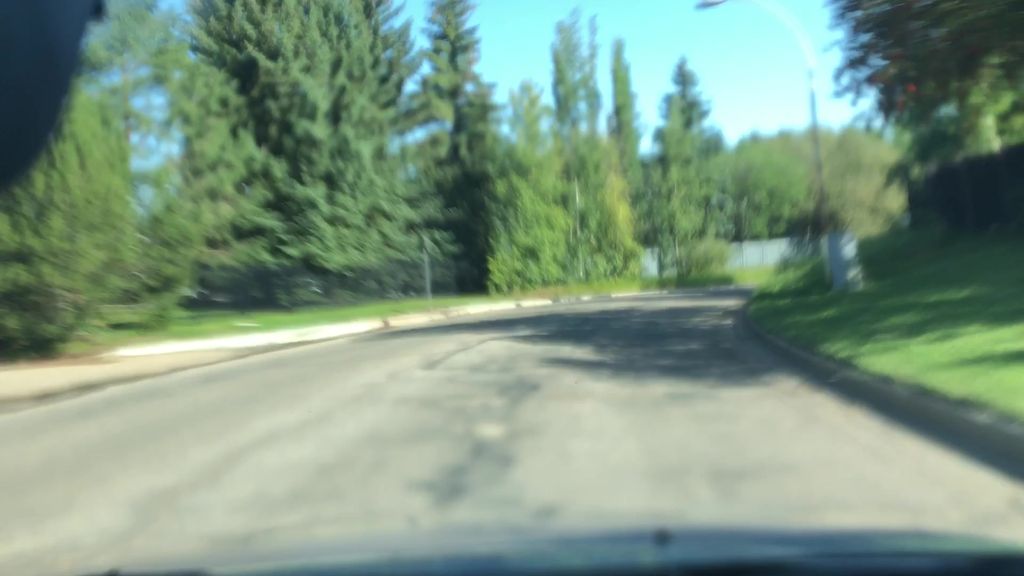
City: edmonton